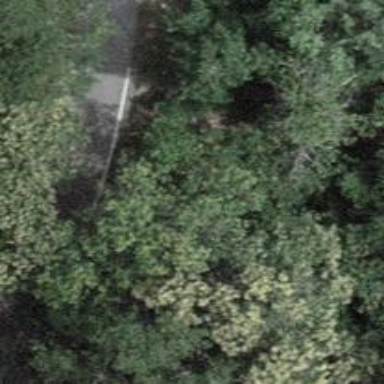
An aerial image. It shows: Unpaved path.